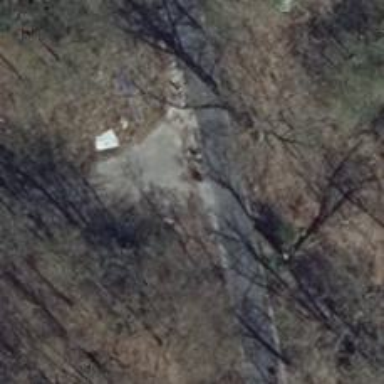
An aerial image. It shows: Emergency access point on the road.